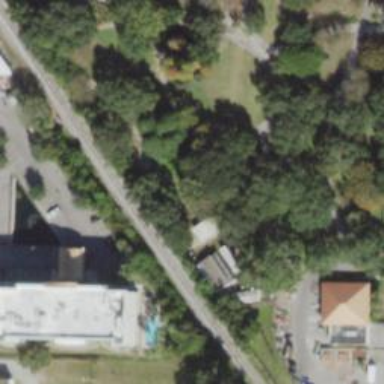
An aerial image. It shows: Miniature railway located in service yard.